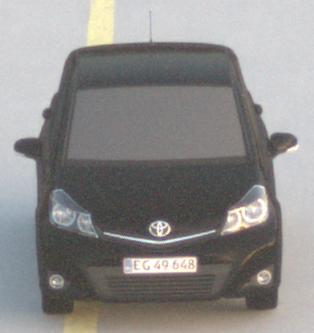
Make: Toyota
Model: Yaris 1.0
Detailed model: Yaris (XP9)
Model produced from: 2009/01
Model produced until: 2010/10
Doors: 3
Color: black
Road condition: dry road
Daytime: sunrise or sunset
Contrast: low contrast